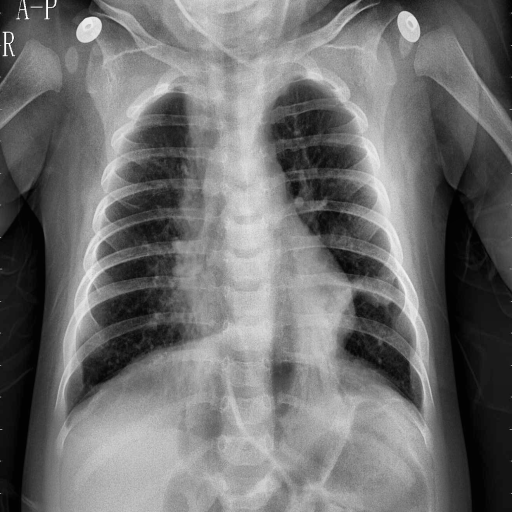
Finding: PNEUMONIA